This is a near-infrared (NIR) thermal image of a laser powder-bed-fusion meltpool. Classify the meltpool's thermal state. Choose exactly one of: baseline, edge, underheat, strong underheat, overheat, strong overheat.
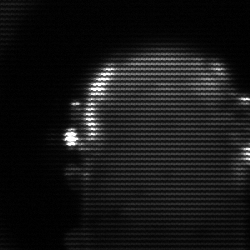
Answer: baseline